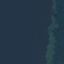
Land use / land cover: SeaLake